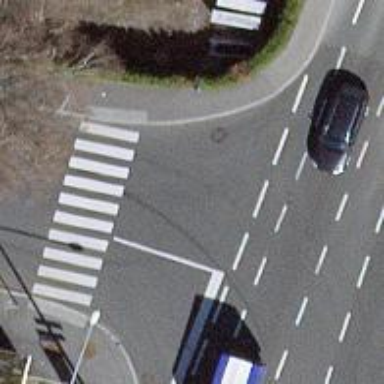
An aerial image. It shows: Uncontrolled zebra crossing with white markings.